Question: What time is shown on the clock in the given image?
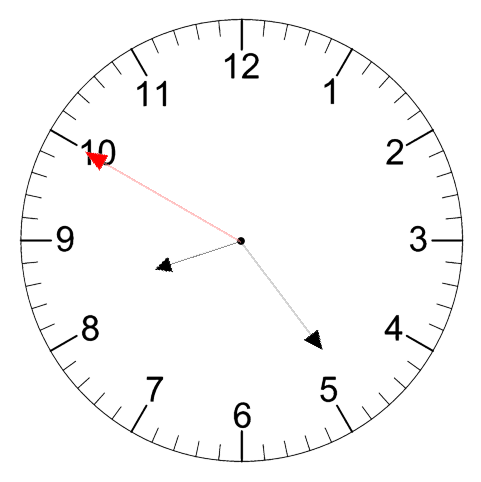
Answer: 08:23:50